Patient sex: F
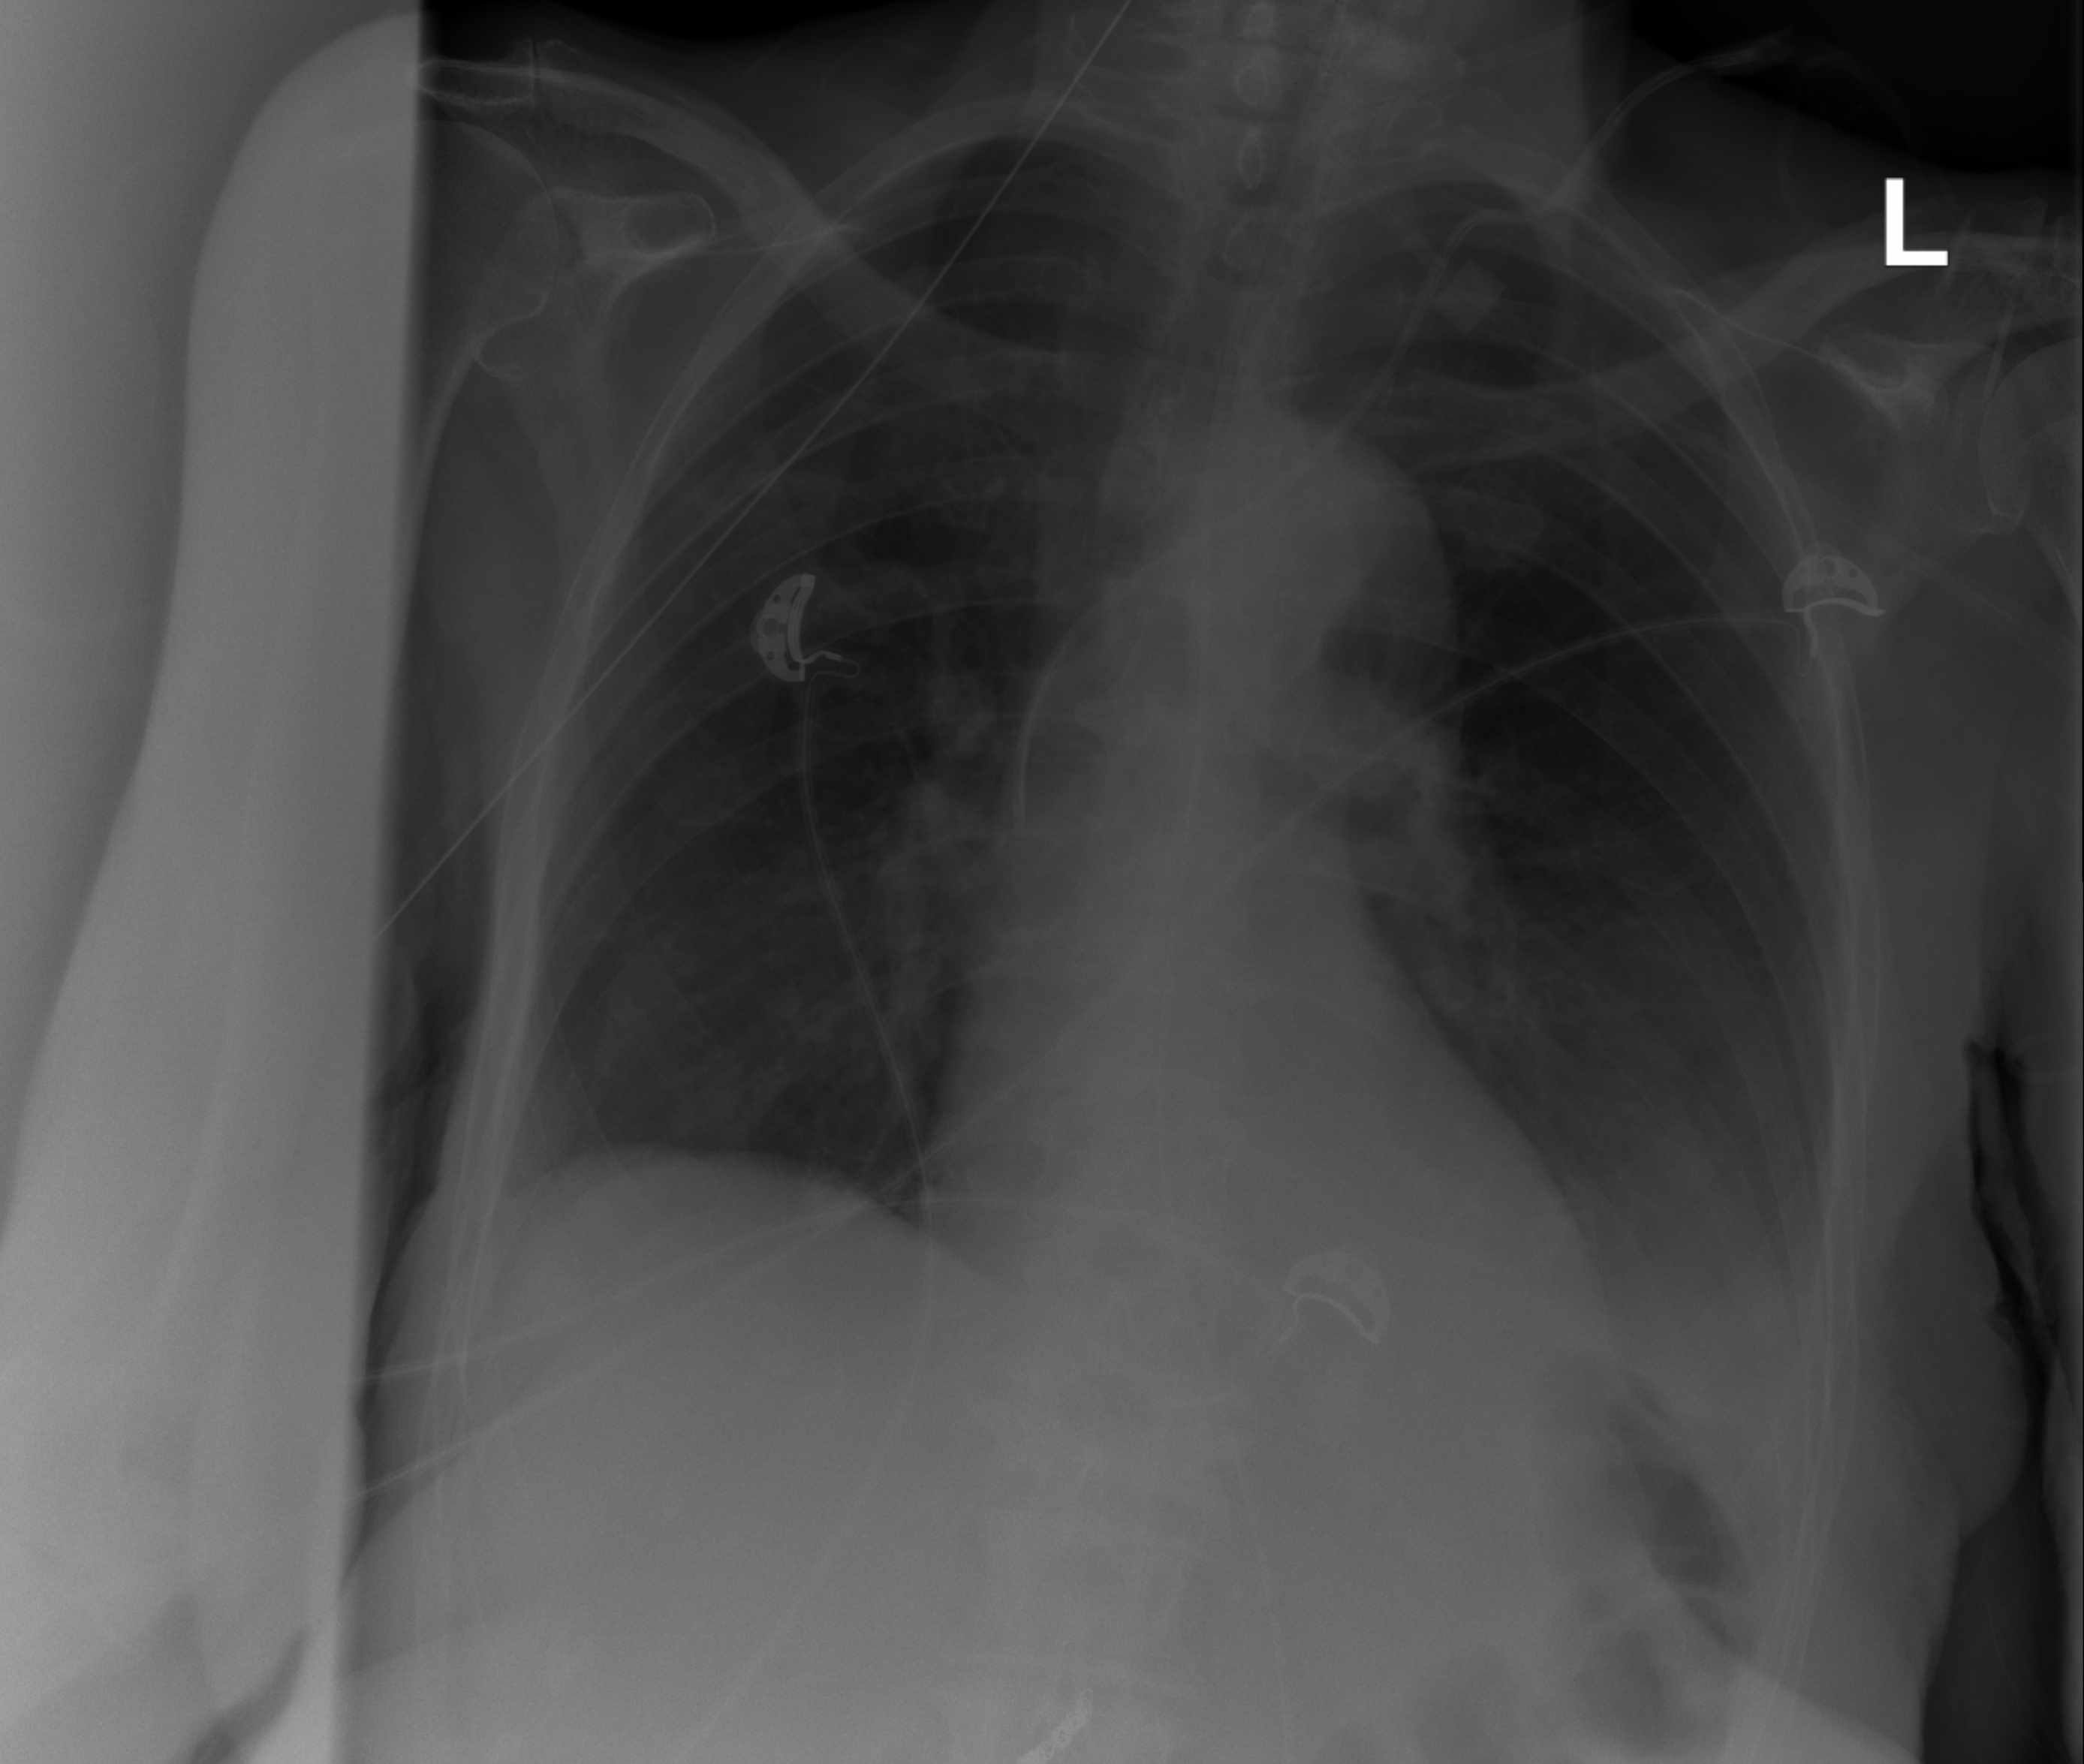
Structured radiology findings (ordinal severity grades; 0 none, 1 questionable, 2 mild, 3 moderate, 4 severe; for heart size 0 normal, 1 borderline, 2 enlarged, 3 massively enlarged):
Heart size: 0
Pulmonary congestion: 0
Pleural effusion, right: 2
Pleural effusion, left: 2
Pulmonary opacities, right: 0
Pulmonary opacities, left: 0
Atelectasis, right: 0
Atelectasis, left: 0